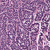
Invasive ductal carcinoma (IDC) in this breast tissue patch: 1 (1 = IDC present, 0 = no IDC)